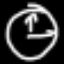
Label: clock